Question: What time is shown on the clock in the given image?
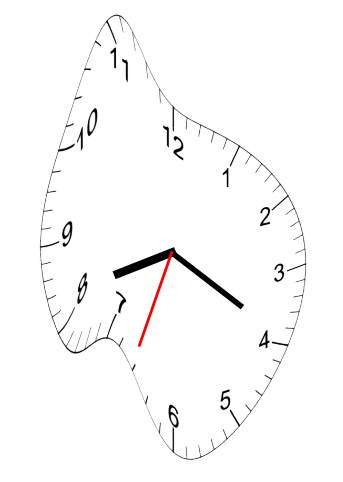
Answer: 08:19:33